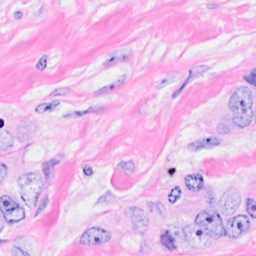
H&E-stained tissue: Breast